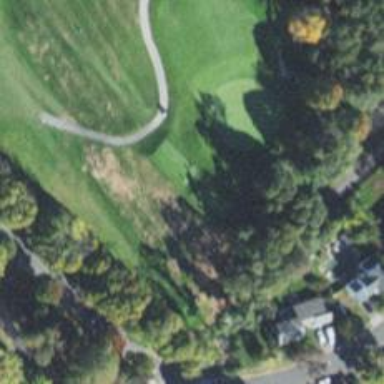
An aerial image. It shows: Golf tee.